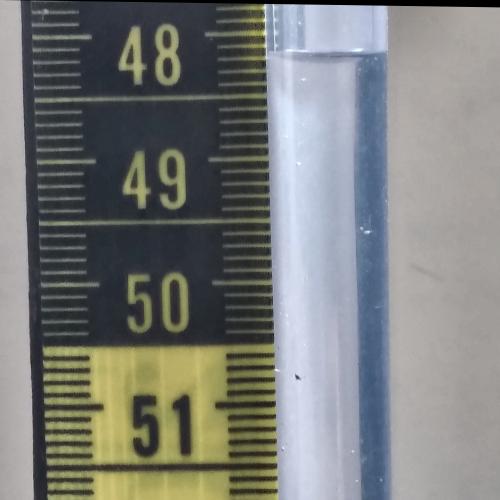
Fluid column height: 48.1 cm